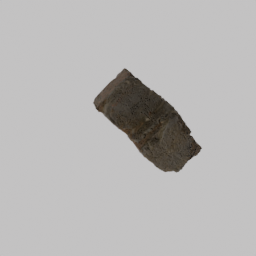
Label: architecture